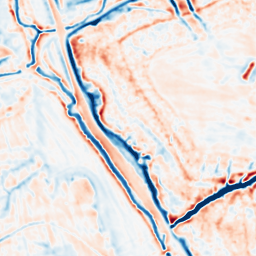
Category: multiscale
Decomposition family: dog_multiscale
Decomposition parameters: sigma_ratio: 1.4
n_scales: 4
base_sigma: 1
Upsampling method: sinc_hamming
Upsampling parameters: scale: 4
kernel_size: 8
Upsampling scale: 4